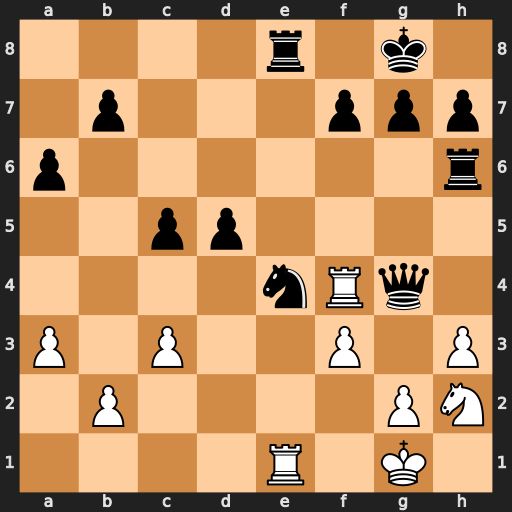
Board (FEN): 4r1k1/1p3ppp/p6r/2pp4/4nRq1/P1P2P1P/1P4PN/4R1K1
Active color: w
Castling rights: -
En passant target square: -
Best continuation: Nxg4 Rb6 fxe4